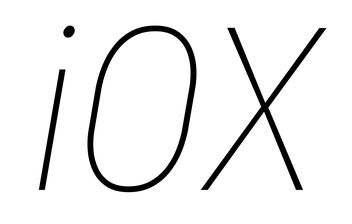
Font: Roboto-Italic_Condensed_Thin_Italic